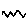
Label: zigzag